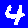
Digit: 4